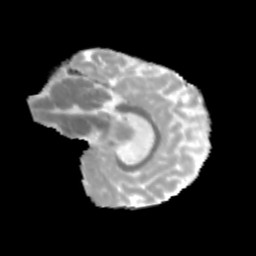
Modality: MD
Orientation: sagittal
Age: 11
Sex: female
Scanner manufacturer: siemens
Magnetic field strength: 3 T
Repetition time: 3.8 s
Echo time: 0.07 s